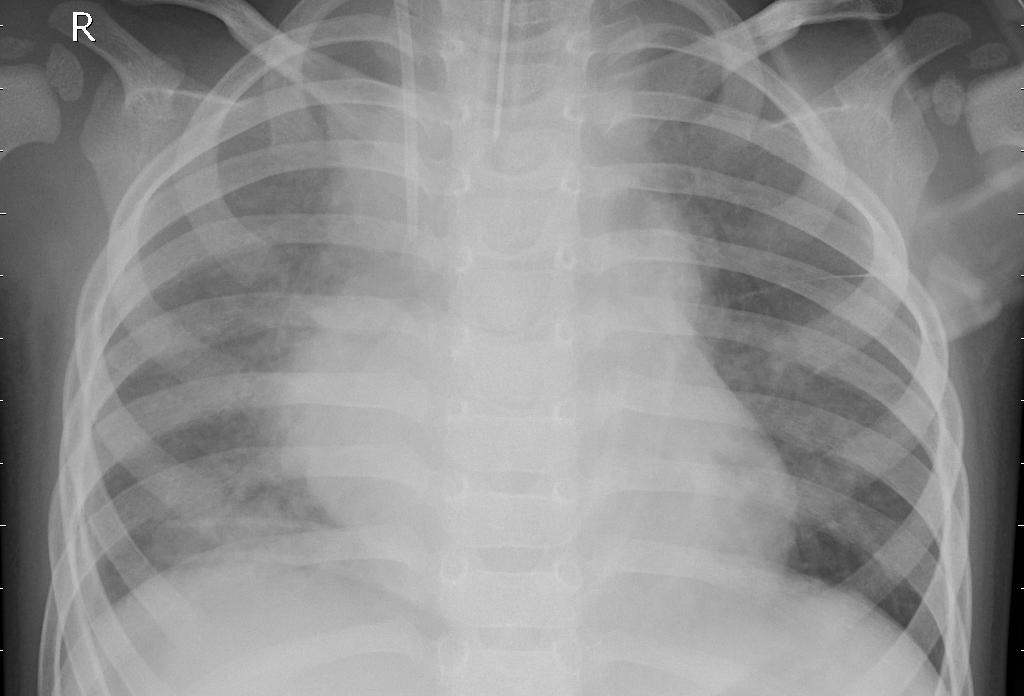
Diagnosis: PNEUMONIA